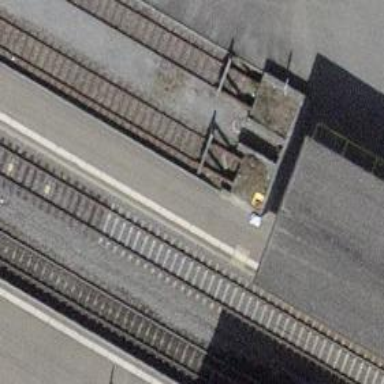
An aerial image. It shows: Railway buffer stop.